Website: bh-photo
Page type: gifting
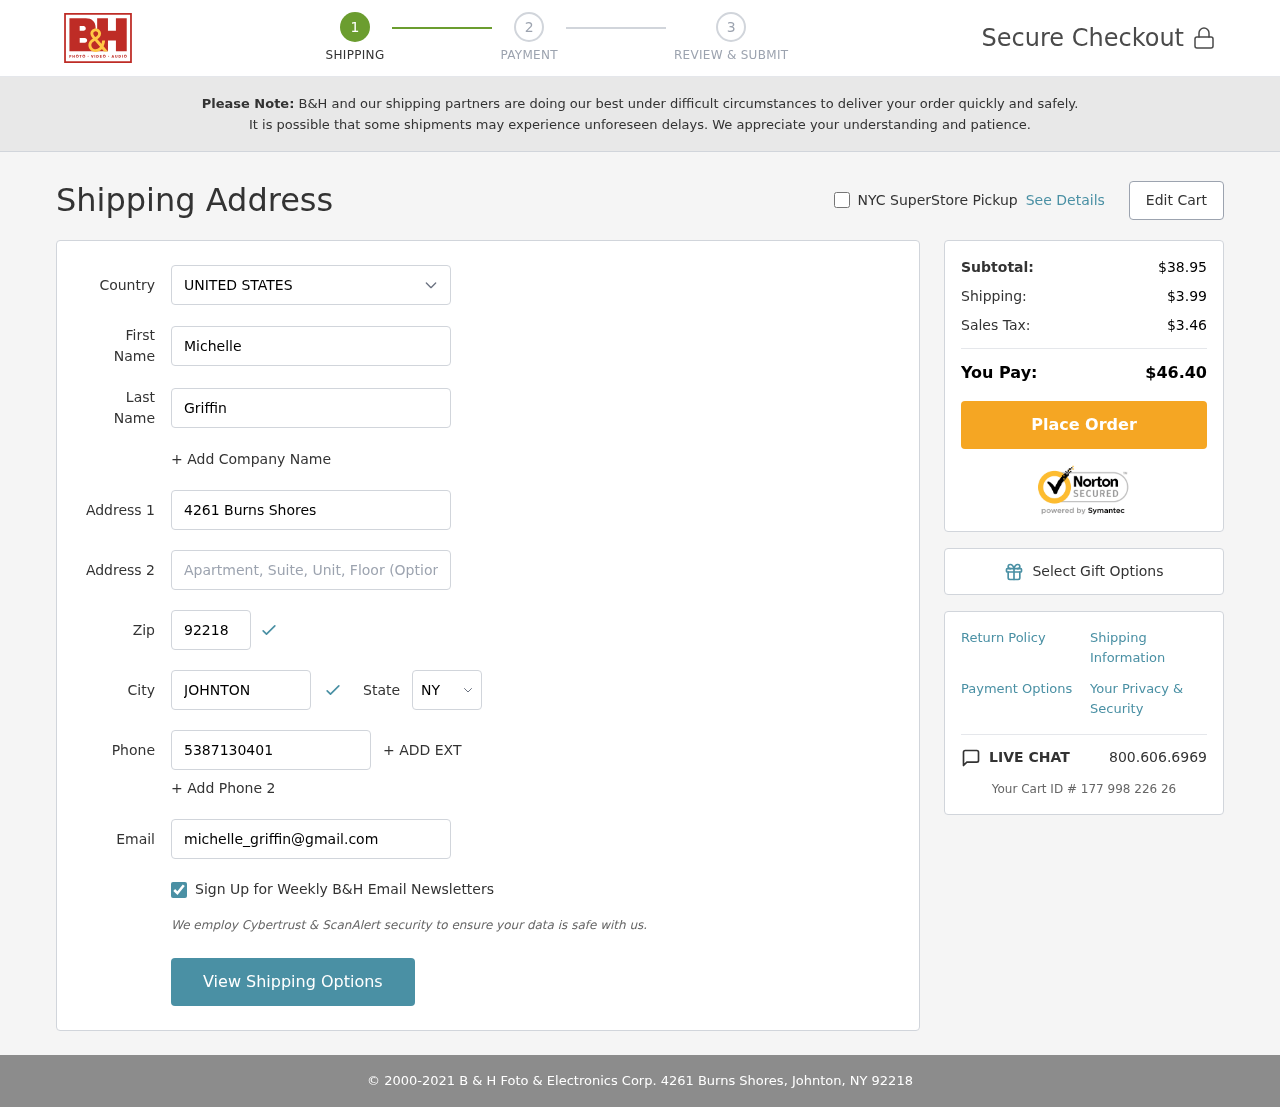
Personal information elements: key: PII_CITY
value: Johnton
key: PII_COUNTRY
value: United States
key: PII_EMAIL
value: michelle_griffin@gmail.com
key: PII_FIRSTNAME
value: Michelle
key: PII_LASTNAME
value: Griffin
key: PII_PHONE
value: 5387130401
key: PII_POSTCODE
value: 92218
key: PII_STATE_ABBR
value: NY
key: PII_STREET
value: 4261 Burns Shores
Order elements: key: ORDER_SUBTOTAL
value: $38.95
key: ORDER_SHIPPING_COST
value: $3.99
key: ORDER_TAX
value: $3.46
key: ORDER_TOTAL
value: $46.40
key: ORDER_ID
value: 177 998 226 26